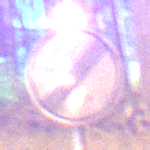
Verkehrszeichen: EndeSaemtlicherBegrenzungen
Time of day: Night
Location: Outdoor (Suburban)
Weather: PartlyCloudy
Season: NotSpecified
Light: Artificial